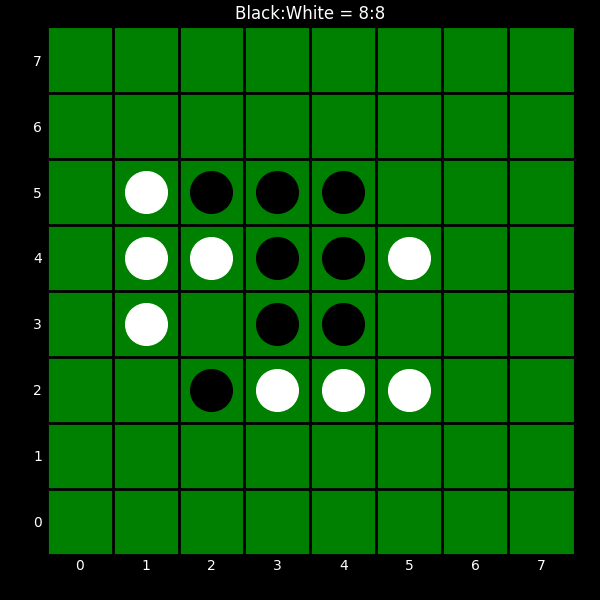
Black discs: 8
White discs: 8